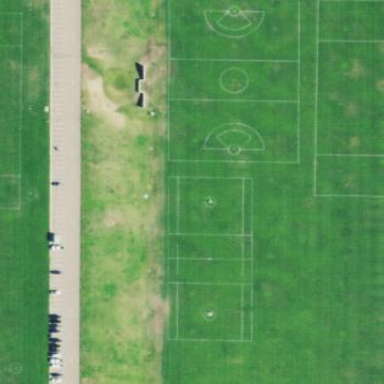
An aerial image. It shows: Grass pitch used for lacrosse.